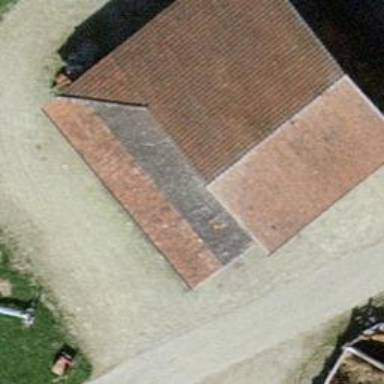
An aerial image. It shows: Farm auxiliary building with gabled roof.